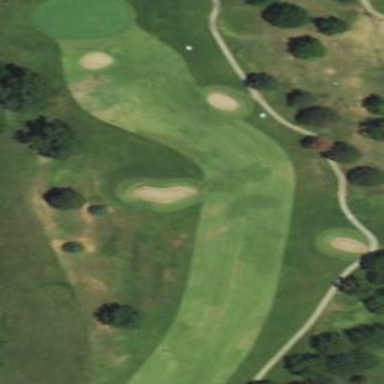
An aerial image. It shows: Grassy area designated as golf fairway.